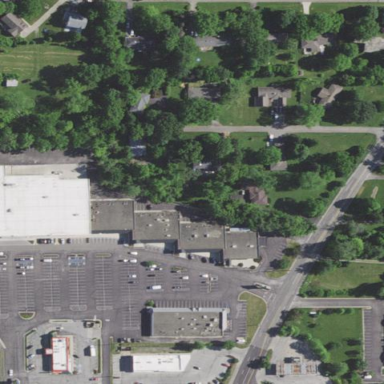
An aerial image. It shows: Retail area.